Interaction volume radius: 5 \u00c5
Interaction volume height: 25 \u00c5
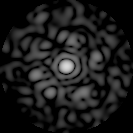
Disorder parameter: 0.8633